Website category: university
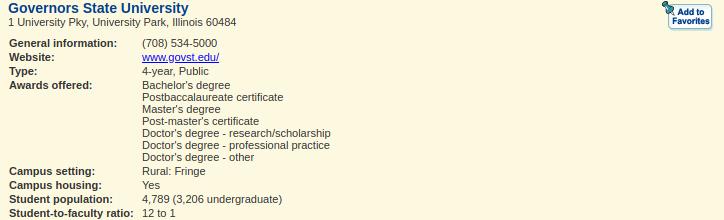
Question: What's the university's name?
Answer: Governors State University

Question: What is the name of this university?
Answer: Governors State University

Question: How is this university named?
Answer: Governors State University

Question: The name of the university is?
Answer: Governors State University

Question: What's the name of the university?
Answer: Governors State University

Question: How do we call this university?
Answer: Governors State University

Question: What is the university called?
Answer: Governors State University

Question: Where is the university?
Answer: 1 University Pky, University Park, Illinois 60484

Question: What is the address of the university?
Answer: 1 University Pky, University Park, Illinois 60484

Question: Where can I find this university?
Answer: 1 University Pky, University Park, Illinois 60484

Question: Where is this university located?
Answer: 1 University Pky, University Park, Illinois 60484

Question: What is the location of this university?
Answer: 1 University Pky, University Park, Illinois 60484

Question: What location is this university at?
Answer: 1 University Pky, University Park, Illinois 60484

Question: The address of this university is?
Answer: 1 University Pky, University Park, Illinois 60484

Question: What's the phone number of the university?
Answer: (708) 534-5000

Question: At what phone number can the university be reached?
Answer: (708) 534-5000

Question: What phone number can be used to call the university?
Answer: (708) 534-5000

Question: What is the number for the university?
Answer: (708) 534-5000

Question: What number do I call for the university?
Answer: (708) 534-5000

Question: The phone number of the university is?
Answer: (708) 534-5000

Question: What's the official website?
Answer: www.govst.edu/

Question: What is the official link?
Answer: www.govst.edu/

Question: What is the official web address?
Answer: www.govst.edu/

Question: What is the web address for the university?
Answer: www.govst.edu/

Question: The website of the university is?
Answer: www.govst.edu/

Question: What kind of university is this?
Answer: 4-year, Public

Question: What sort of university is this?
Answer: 4-year, Public

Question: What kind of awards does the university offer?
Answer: Bachelor's degree Postbaccalaureate certificate Master's degree Post-master's certificate Doctor's degree - research/scholarship Doctor's degree - professional practice Doctor's degree - other

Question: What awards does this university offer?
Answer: Bachelor's degree Postbaccalaureate certificate Master's degree Post-master's certificate Doctor's degree - research/scholarship Doctor's degree - professional practice Doctor's degree - other

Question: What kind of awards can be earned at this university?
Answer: Bachelor's degree Postbaccalaureate certificate Master's degree Post-master's certificate Doctor's degree - research/scholarship Doctor's degree - professional practice Doctor's degree - other

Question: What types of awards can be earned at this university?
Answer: Bachelor's degree Postbaccalaureate certificate Master's degree Post-master's certificate Doctor's degree - research/scholarship Doctor's degree - professional practice Doctor's degree - other

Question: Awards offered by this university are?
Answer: Bachelor's degree Postbaccalaureate certificate Master's degree Post-master's certificate Doctor's degree - research/scholarship Doctor's degree - professional practice Doctor's degree - other

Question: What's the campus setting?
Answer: Rural: Fringe

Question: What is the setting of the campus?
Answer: Rural: Fringe

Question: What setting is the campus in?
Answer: Rural: Fringe

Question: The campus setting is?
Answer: Rural: Fringe

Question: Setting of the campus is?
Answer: Rural: Fringe

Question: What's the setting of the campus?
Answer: Rural: Fringe

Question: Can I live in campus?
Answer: Yes

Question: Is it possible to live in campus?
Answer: Yes

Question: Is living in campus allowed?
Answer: Yes

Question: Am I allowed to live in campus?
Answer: Yes

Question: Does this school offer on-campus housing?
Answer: Yes

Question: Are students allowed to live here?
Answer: Yes

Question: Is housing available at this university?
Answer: Yes

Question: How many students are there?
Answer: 4,789 (3,206 undergraduate)

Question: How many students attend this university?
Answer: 4,789 (3,206 undergraduate)

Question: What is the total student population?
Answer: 4,789 (3,206 undergraduate)

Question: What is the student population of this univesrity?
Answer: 4,789 (3,206 undergraduate)

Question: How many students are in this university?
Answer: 4,789 (3,206 undergraduate)

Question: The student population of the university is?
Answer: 4,789 (3,206 undergraduate)

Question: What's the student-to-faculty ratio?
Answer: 12 to 1

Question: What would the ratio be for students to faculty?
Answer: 12 to 1

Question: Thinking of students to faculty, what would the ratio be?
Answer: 12 to 1

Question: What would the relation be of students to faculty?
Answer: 12 to 1

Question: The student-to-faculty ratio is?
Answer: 12 to 1

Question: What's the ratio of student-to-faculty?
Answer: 12 to 1

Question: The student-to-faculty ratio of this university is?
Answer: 12 to 1